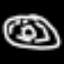
Label: donut